Question: I'm stuck. I have a grid that collects info about projects. When a project is entered it allows for upload of files that are then zipped and saved on the server in zip form with timestamp as name. The link is stored in the mysql database along with all of the info and then shown on the grid under "attachments" column for download. Now the problem is how to view the contents of that zip by either rollover or clicking opening window with a list of files or something before dowloading? Please any suggestions on how to begin would be appreciated.
I was thinking of an onclick function that leads to the php that will then show a list or something of the contents. But how to do that with jqgrid?Just need help leading onclick of "files" to a external php function within jqgrid.Please

jqgrid:
'''
$(function(){
$("#list").jqGrid({
url:'request.php',
editurl: "jqGridCrud.php",
datatype: 'xml',
mtype: 'GET',
height: 530,
width: 850,
scrollOffset:0,
hidegrid: false,
colNames:['id','Project', 'Assigned To','Assign Date','Check Date','Due Date','Attachments'],
colModel :[
{name:'id', index:'id', width:28},
{name:'name', index:'name', width:250, align:'left',editable:true, editoptions:{
size:60} },
{name:'id_continent', index:'id_continent', width:55, align:'right',editable:true,edittype:'select',
editoptions:{value: "Henry:Henry; Ramon:Ramon; Paul:Paul" },mtype:'POST' },
{name:'lastvisit', index:'lastvisit', width:70, align:'right',formatter: 'date',srcformat:'yyyy-mm-dd',newformat: 'm/d/yy',editable:true, edittype: 'text',mtype:'POST' , editoptions:{size:10, dataInit:function(elem){$(elem).datepicker({dateFormat:'m/d/yy'});}}} ,
{name:'cdate', index:'cdate', width:70, align:'right',formatter: 'date',srcformat:'yyyy-mm-dd',newformat: 'm/d/yy', edittype: 'text',editable:true ,mtype:'POST' ,editoptions:{size:10, dataInit:function(elem){$(elem).datepicker({dateFormat:'m/d/yy'});}}} ,
{name:'ddate', index:'ddate', width:70, align:'right',formatter: 'date',srcformat:'yyyy-mm-dd',newformat: 'm/d/yy',date:'true',editable:true, edittype: 'text',editoptions:{size:10, dataInit:function(elem){$(elem).datepicker({dateFormat:'m/d/yy'});}}} ,
{name:'file', index:'file', width:70,align:'center',sortable:false,mtype:'POST' }
],
pager: '#pager',
rowNum:23,
rowList:[23,40,80],
sortname: 'id',
sortorder: 'desc',
viewrecords: true,
gridview: true,
caption: 'Current Assignments',
ondblClickRow: function(rowid) {
$(this).jqGrid('editGridRow', rowid,
{width:550,Height:550,recreateForm:true,closeAfterEdit:true,
closeOnEscape:true,reloadAfterSubmit:true, modal:true,mtype:'post',top:350,left: 30});}
});
jQuery.extend(jQuery.jgrid.nav, {
deltitle: 'Remove Completed Project',
});
$("#list").jqGrid("navGrid", "#pager", { add: false, search: false, refresh:false,edit:false });
});
'''
XML loaded for Attachments column in a html "link" like this last at the bottom:
'''
<row id="2">
<cell>2</cell>
<cell>New Promotional Website for New Machine</cell>
<cell> Ramon</cell>
<cell>2013-05-08</cell>
<cell>2013-05-27</cell>
<cell>2013-06-06</cell>
<cell><a href=/uploads/<PHONE>.zip>Files</a></cell>
</row>
'''
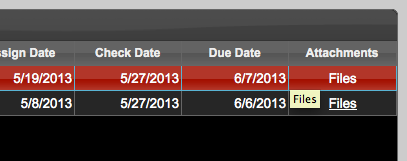
Answer: I simply send the link to google docs and it opens the zip with all files shown without downloading.
'''
}
$filepath = addslashes("https://docs.google.com/viewer?url=www.dope.com/uploads/".$archiveName."");
print_r($filepath);
'''